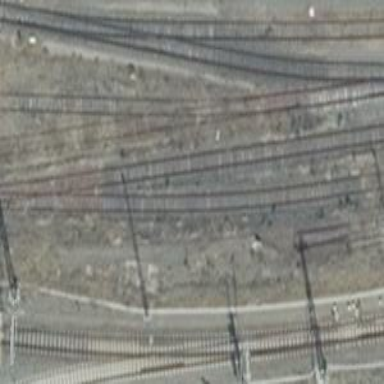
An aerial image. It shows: Abandoned railway yard.